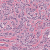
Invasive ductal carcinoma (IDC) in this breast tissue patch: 1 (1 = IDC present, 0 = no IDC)